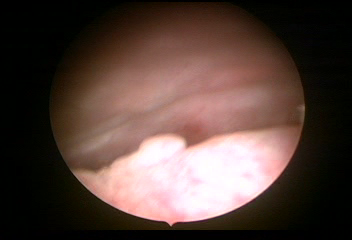
Modality: WLC
Class: Normal mucosa
Bladder cancer association: No